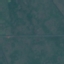
Land use / land cover class: HerbaceousVegetation